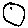
Label: moon